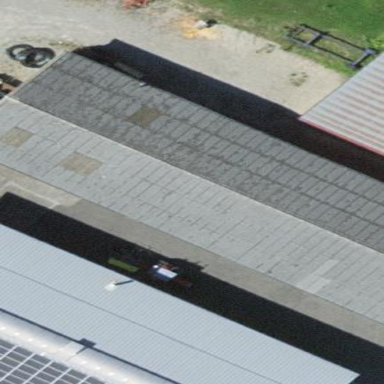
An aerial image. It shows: Shed building.